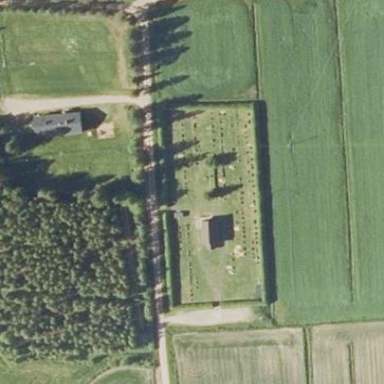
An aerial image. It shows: Churchyard.